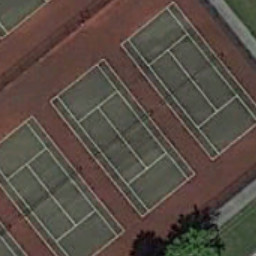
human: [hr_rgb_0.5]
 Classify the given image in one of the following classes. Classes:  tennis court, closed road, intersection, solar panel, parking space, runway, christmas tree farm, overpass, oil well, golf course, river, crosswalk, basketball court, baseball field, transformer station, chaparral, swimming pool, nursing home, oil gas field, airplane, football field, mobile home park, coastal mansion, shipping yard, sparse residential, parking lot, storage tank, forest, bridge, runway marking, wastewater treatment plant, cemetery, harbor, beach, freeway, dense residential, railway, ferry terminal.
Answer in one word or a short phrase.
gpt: tennis court